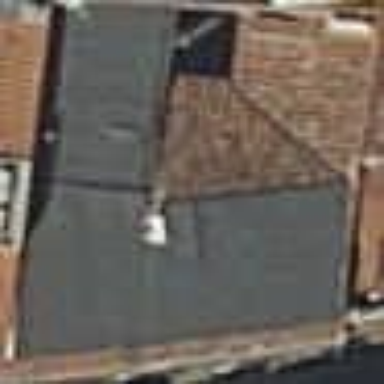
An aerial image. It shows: Yellow building with dark grey roof.